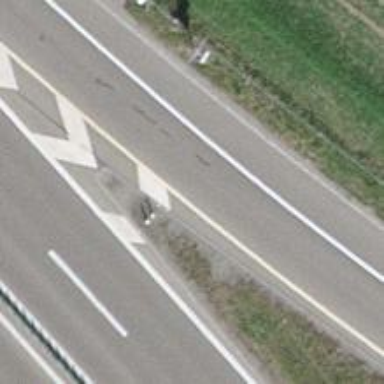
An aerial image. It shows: Asphalt trunk link road.